Question: I have a complete form that saves inputs into a SQL Server database. Now I want to display old records in that same page inside the textboxes. I have made a text box and a load button that I would like to enter a Job Number into and it displays that row of data from the db. I am using C# for the code behind, and other than that I am not sure what info you need. Any help is welcome and appreciated. This is my first project with coding outside of batch files so I am a blank canvas.

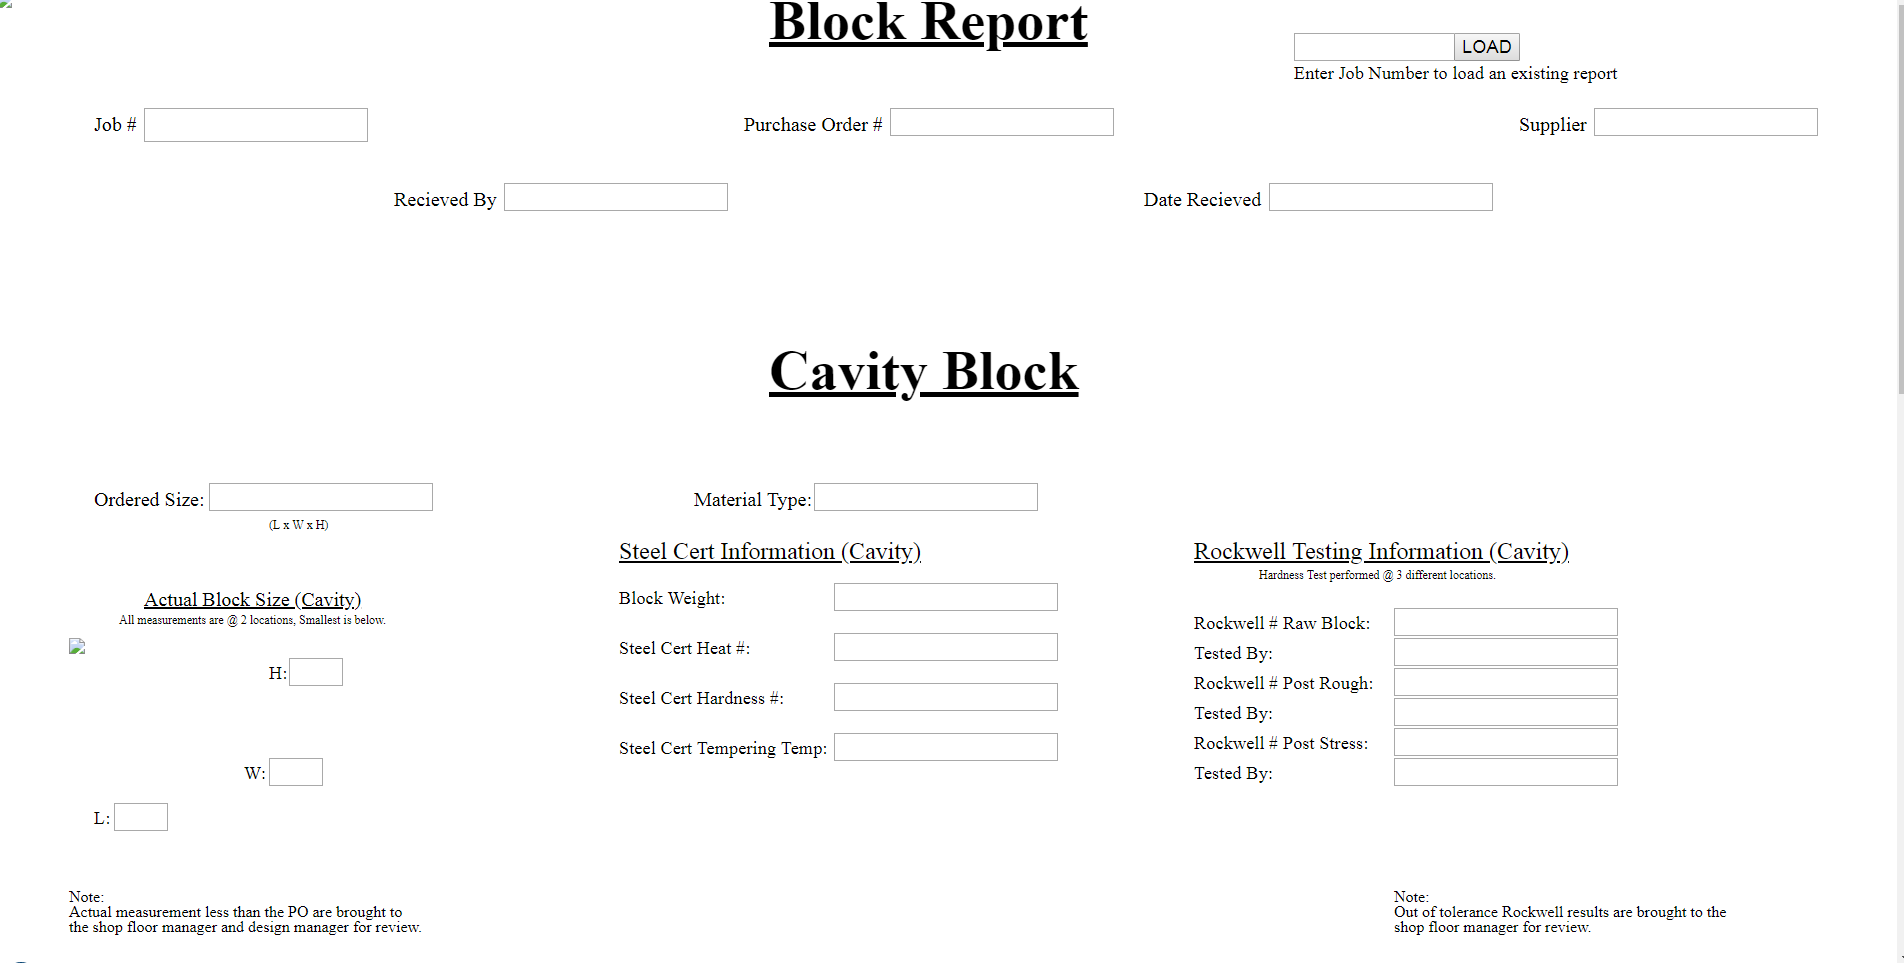
Answer: So, basic flow here:
1. Set up your Connection String (defines what database server to connect to, what username/password to use, what specific database on the server to look at). See https://www.connectionstrings.com/
2. Declare and Initialize the necessary objects: a Connection object using your connection string from a second ago; a Command object to tell the database what data to pull out through the connection; and a Data Reader to load the actual record data into, which can then be used in the code-behind to populate the fields.
3. Read the data to the page.
As an example, consider the following code:
'''
using System.Data.SQLClient
'''
. . .
'''
string ConString = "Server=localhost\SQLEXPRESS2017;Initial Catalog=MyDatabaseName;User=DatabaseUser;Password=SomeSecretPassword;";
SqlConnection conn;
SqlCommand cmd;
SqlDataReader rdr;
conn = new SqlConnection(ConString);
conn.Open();
cmd = new SqlCommand("SELECT Field1, Field2 FROM TableName WHERE Field3=@0;", conn);
cmd.Parameters.AddWithValue("@0", txtJobNo.Text); // This prevents SQL Injection
rdr = cmd.ExecuteReader();
if (rdr.HasRows)
{
rdr.Read();
txtField1.Text = rdr.GetString(0);
txtField2.Text = rdr.GetString(1);
} else
{
// Some custom error handling for JobID not found
}
rdr.Close();
conn.Close();
'''
Of course, this will need to be tailored to your situation (Connection String, Field names, etc.)